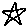
Label: star